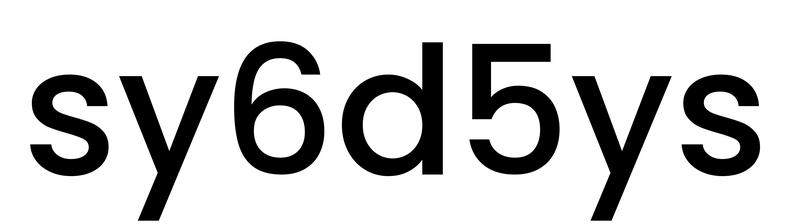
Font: Poppins-Medium